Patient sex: M
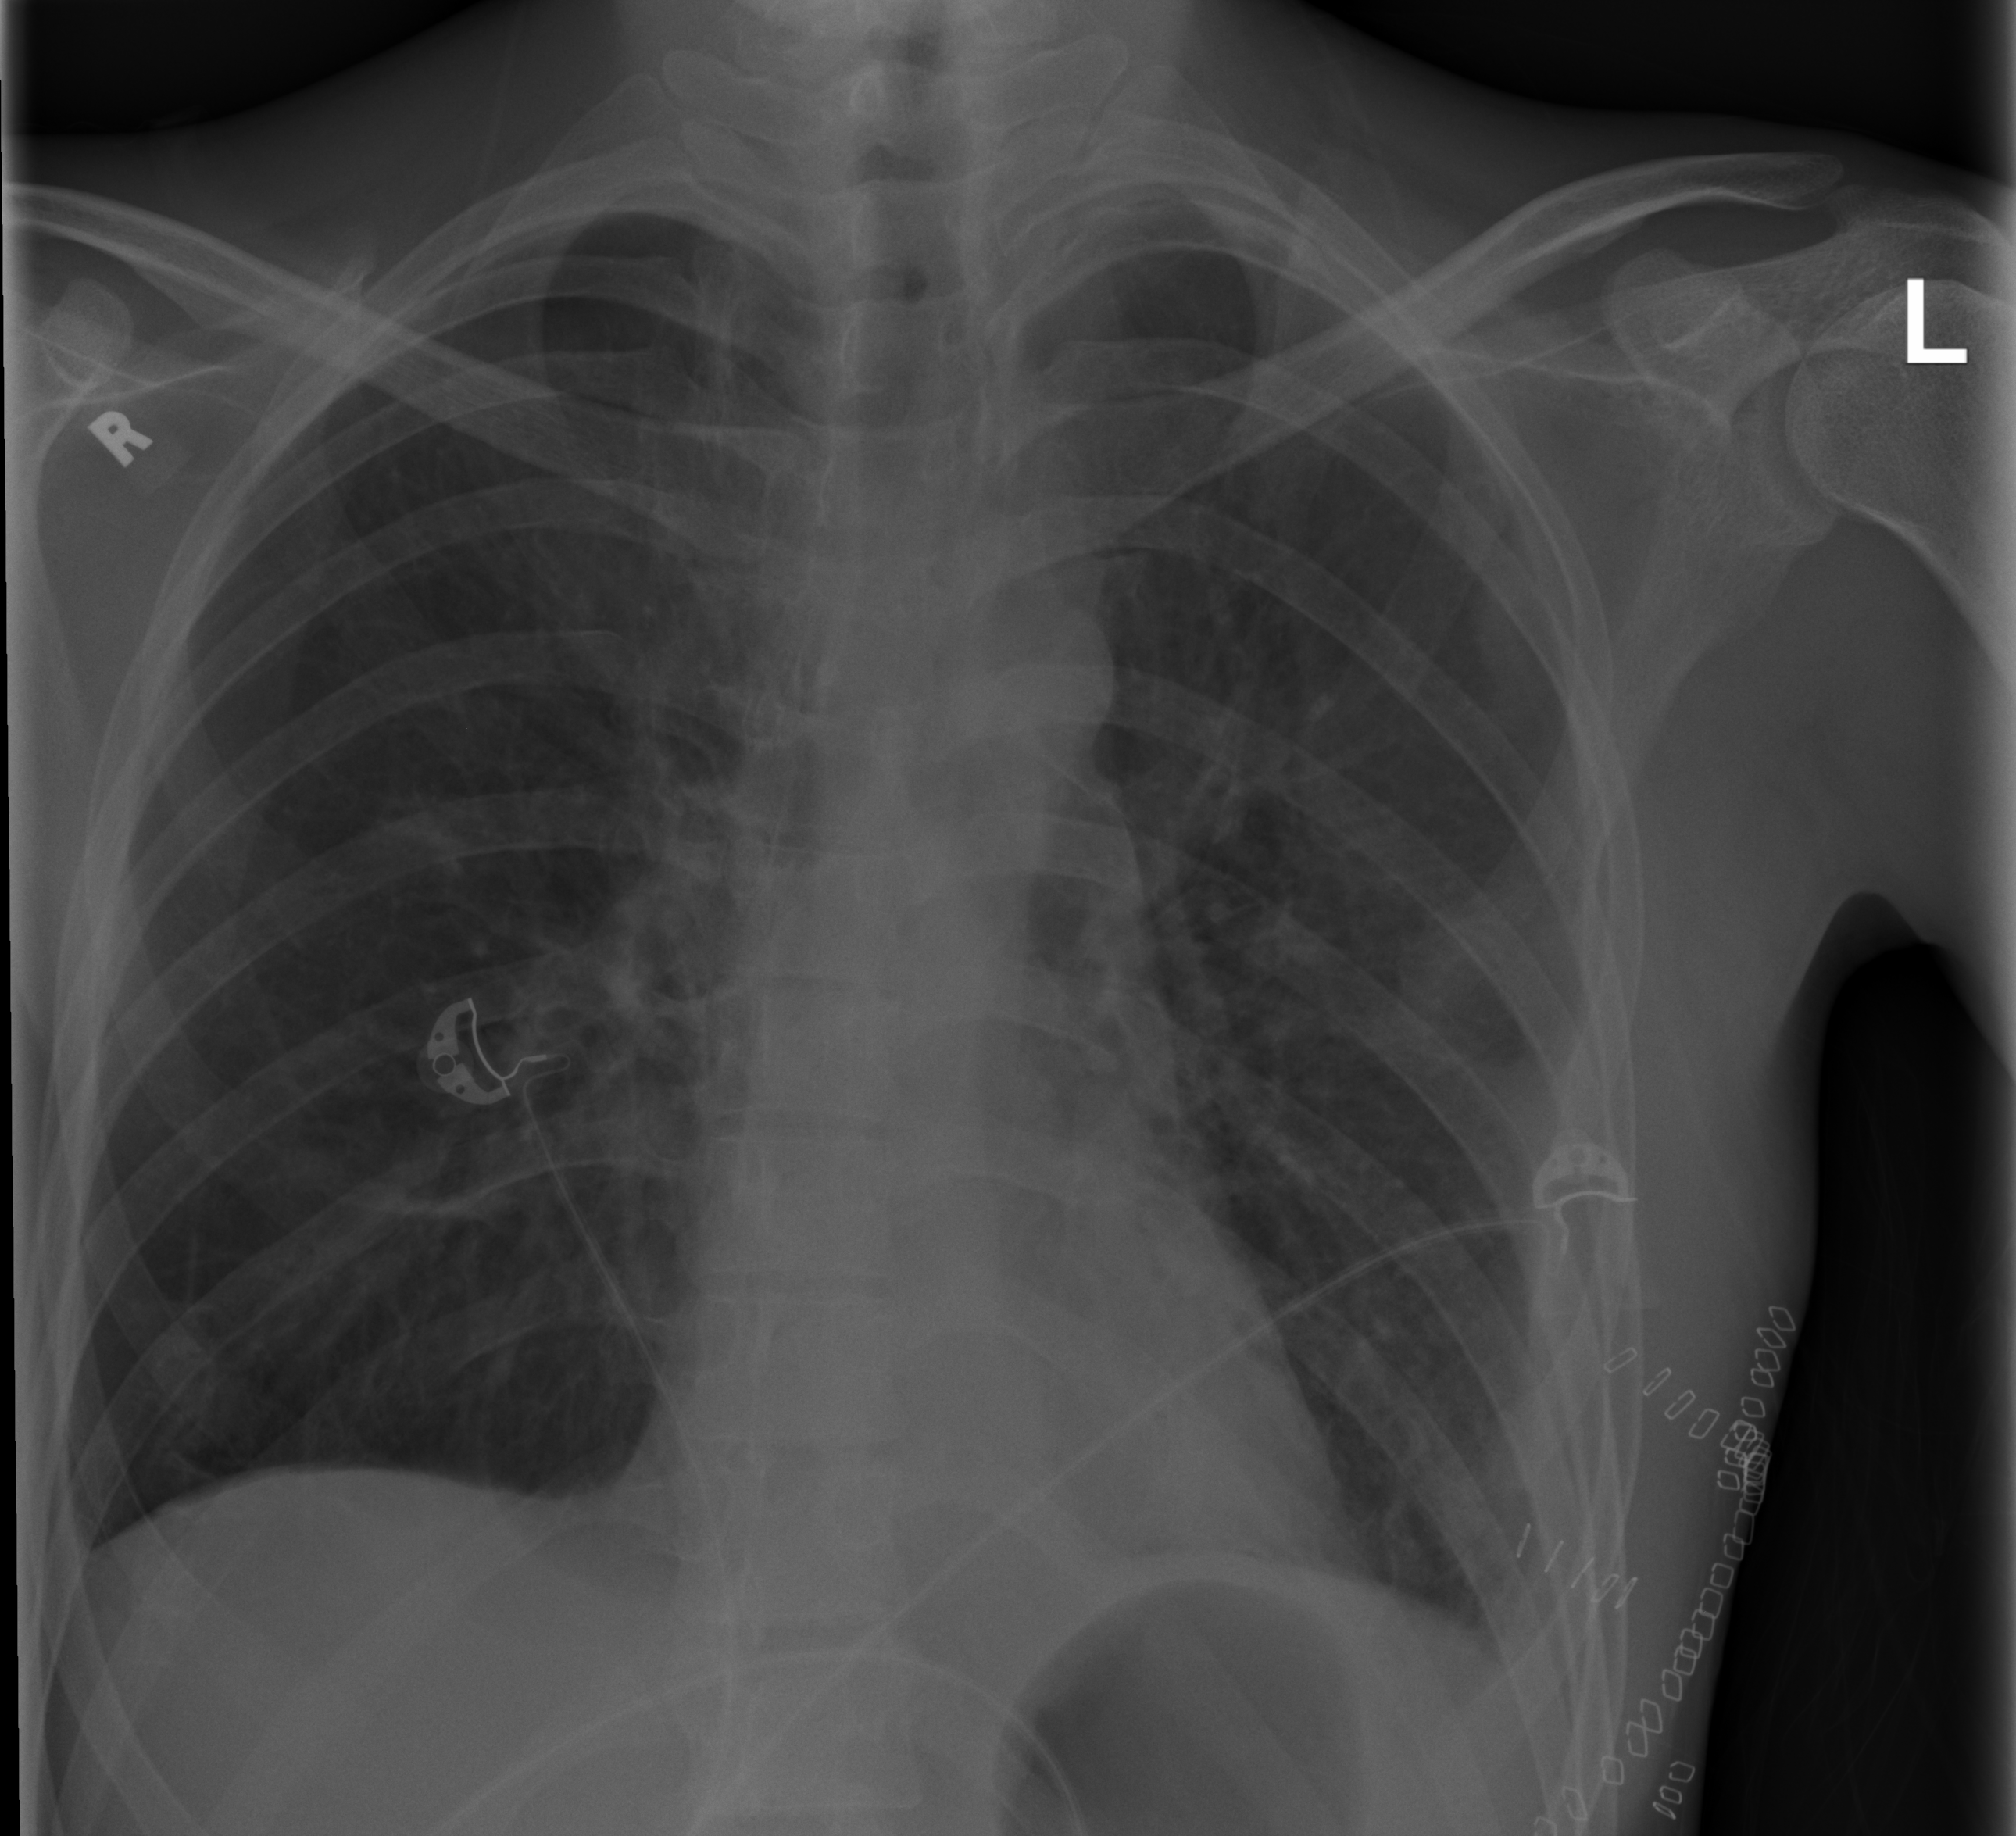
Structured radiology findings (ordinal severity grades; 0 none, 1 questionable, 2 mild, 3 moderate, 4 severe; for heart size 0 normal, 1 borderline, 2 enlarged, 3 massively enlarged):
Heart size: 0
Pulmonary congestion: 0
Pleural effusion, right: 1
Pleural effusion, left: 1
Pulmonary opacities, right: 2
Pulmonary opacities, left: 2
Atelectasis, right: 1
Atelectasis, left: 2